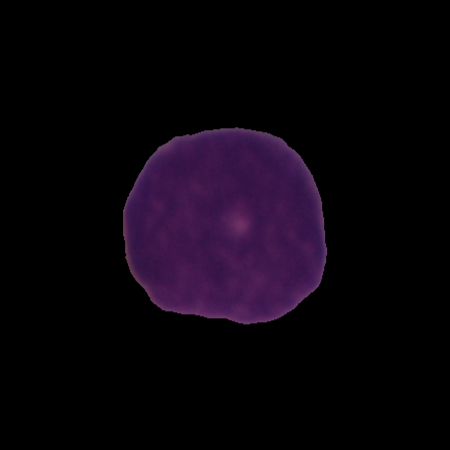
Label: cancer